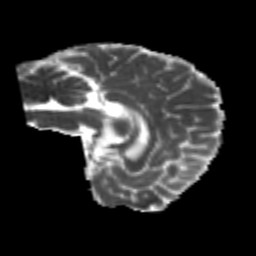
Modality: MD
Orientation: sagittal
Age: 22
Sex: female
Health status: healthy
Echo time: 0.074 s